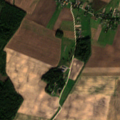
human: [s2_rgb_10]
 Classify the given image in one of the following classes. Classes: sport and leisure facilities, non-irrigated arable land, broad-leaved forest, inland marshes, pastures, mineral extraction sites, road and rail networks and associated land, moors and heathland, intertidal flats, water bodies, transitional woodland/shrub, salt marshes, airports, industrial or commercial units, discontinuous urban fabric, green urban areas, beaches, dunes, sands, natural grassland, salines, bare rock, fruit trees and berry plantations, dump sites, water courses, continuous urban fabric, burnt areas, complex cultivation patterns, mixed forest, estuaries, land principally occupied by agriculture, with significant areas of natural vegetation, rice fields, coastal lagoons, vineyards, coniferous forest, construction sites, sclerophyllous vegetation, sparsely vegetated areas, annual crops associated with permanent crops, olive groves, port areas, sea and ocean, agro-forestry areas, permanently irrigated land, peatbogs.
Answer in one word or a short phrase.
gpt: discontinuous urban fabric, non-irrigated arable land, complex cultivation patterns, broad-leaved forest